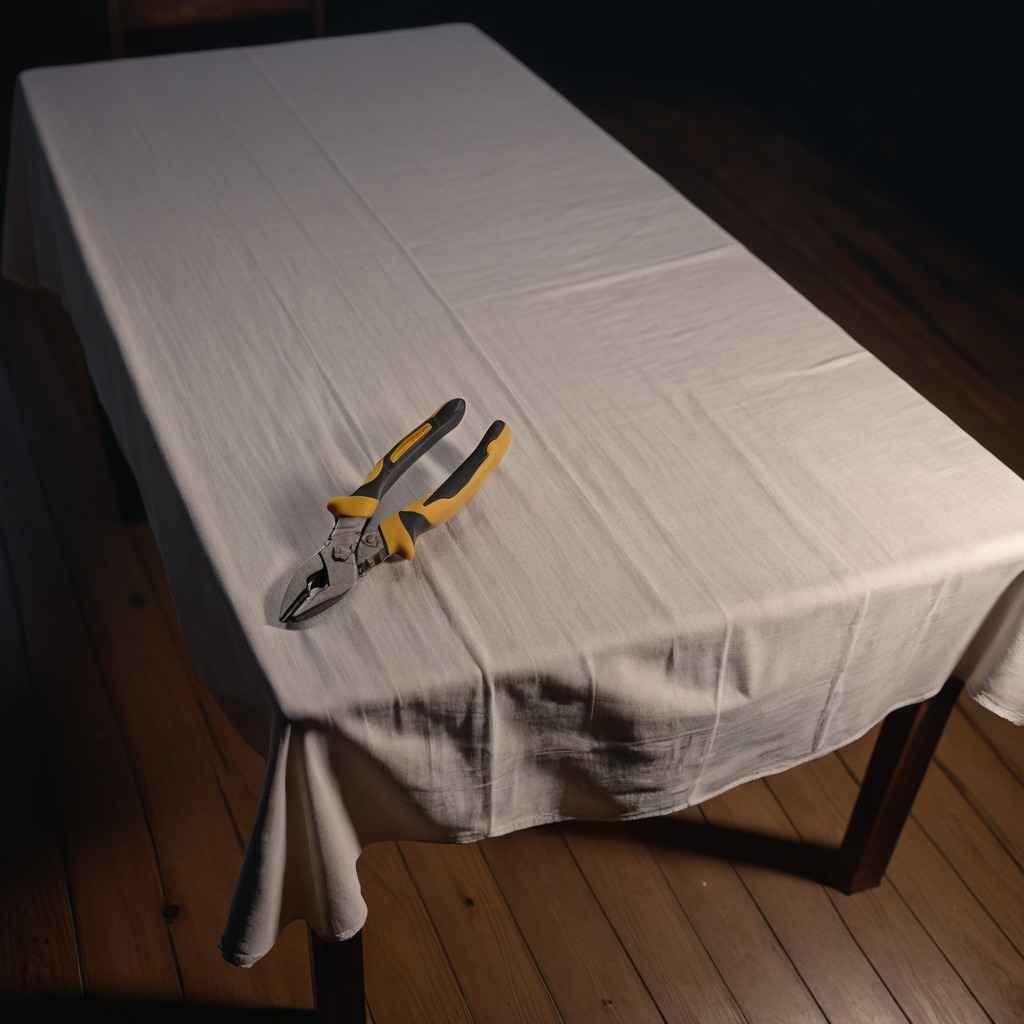
A plier lying on a wooden table.